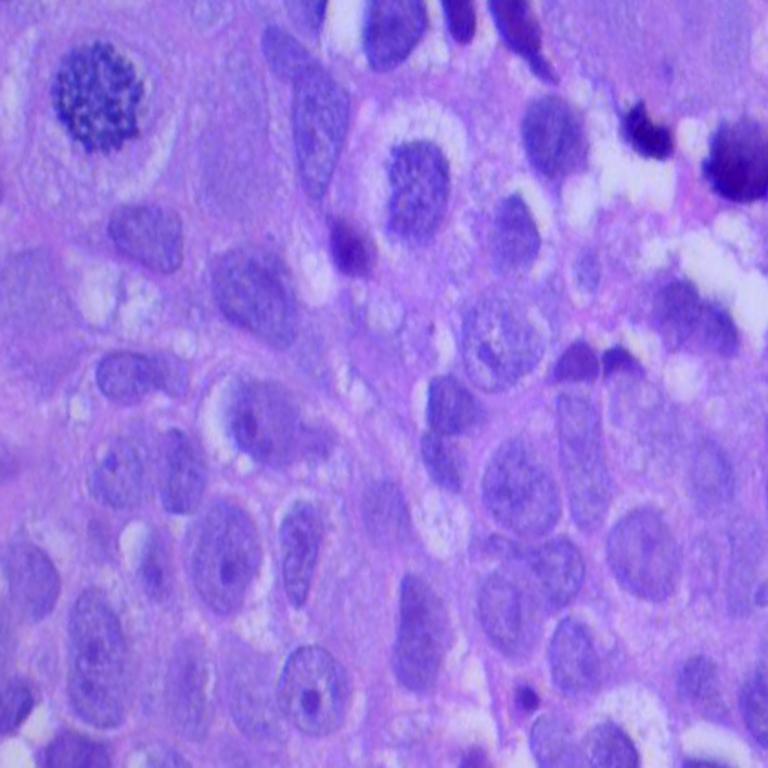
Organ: lung
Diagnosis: squamous carcinomas